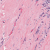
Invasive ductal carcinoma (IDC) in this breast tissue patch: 1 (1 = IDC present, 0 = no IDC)